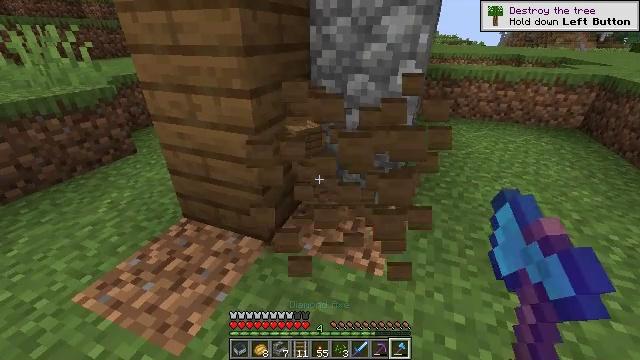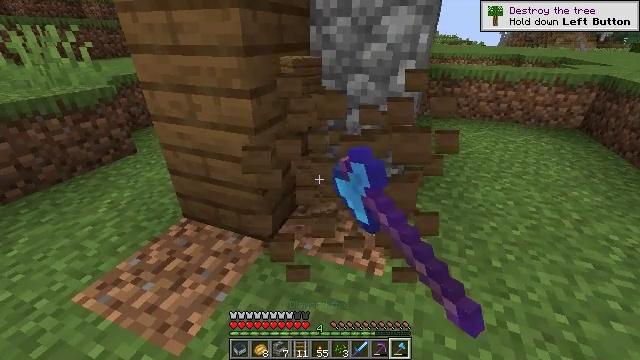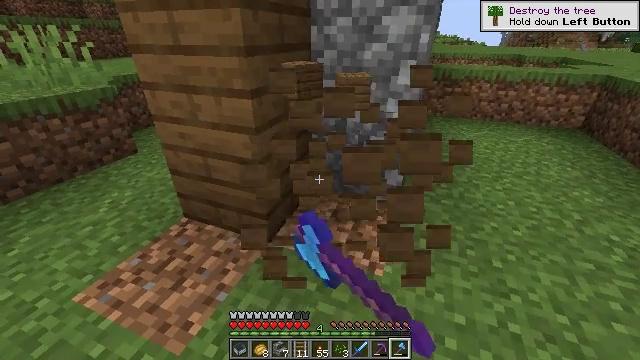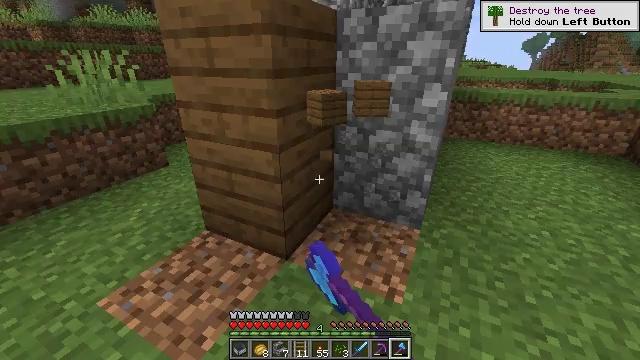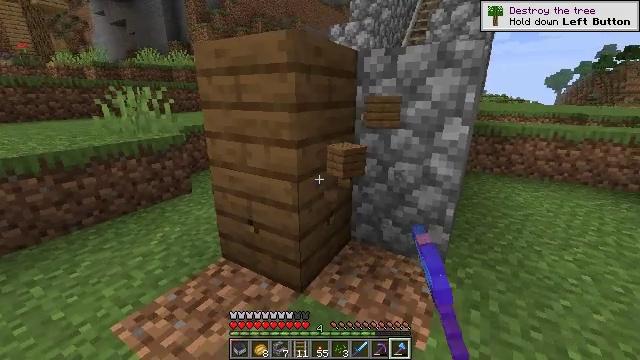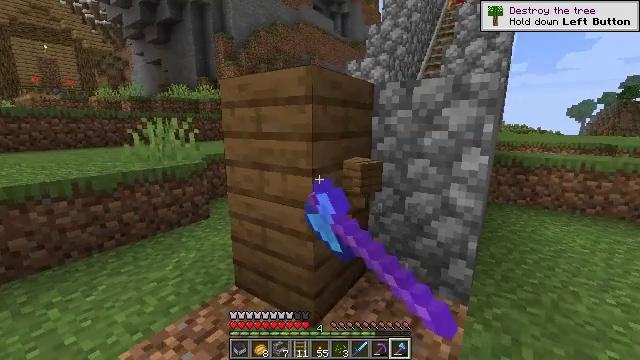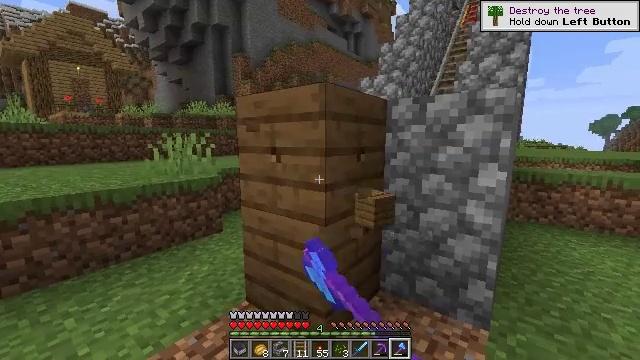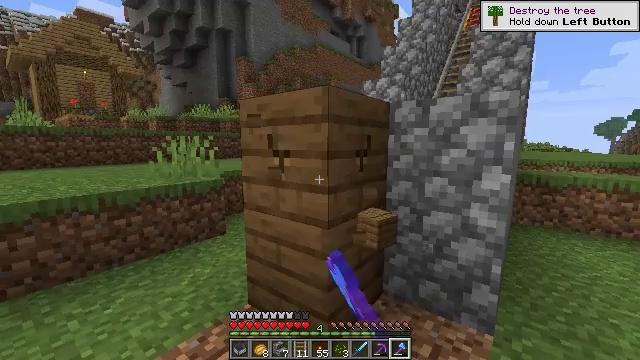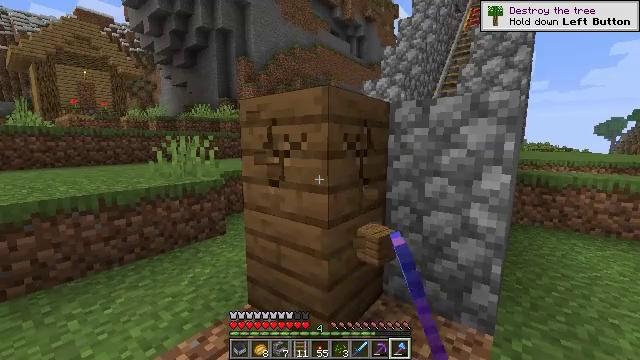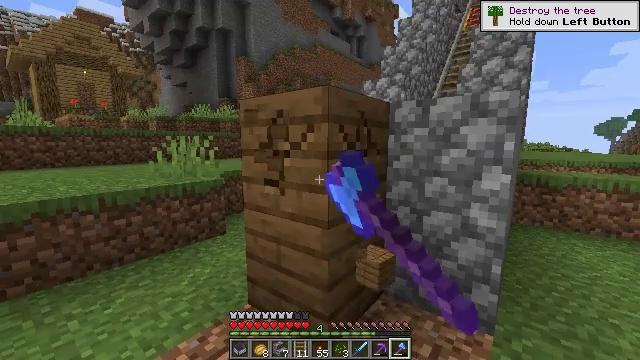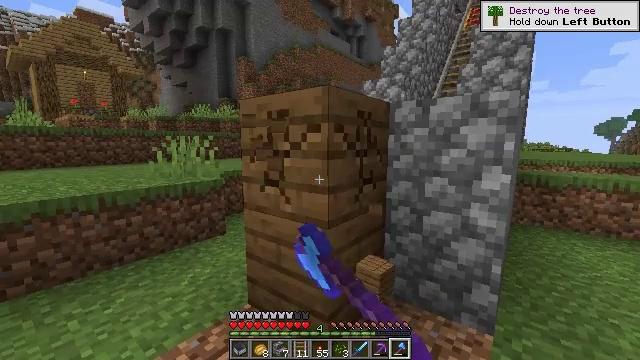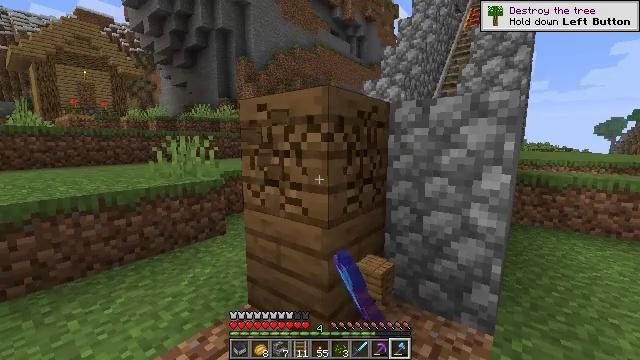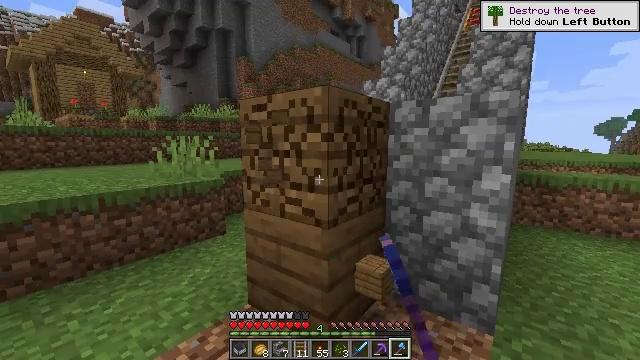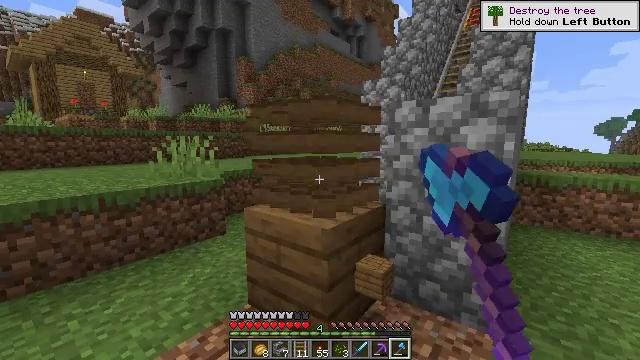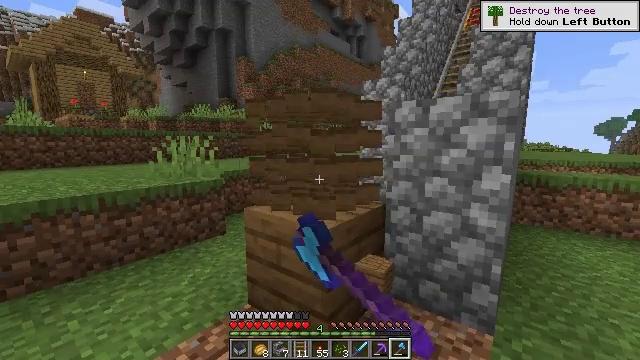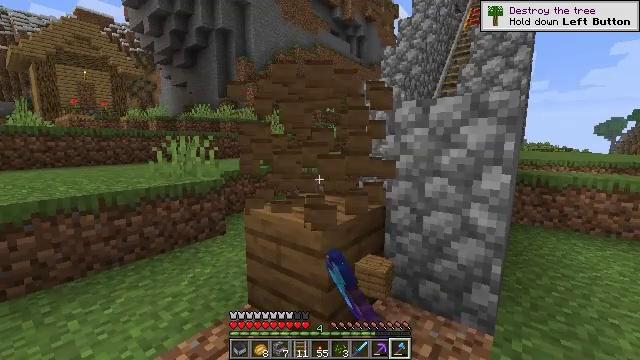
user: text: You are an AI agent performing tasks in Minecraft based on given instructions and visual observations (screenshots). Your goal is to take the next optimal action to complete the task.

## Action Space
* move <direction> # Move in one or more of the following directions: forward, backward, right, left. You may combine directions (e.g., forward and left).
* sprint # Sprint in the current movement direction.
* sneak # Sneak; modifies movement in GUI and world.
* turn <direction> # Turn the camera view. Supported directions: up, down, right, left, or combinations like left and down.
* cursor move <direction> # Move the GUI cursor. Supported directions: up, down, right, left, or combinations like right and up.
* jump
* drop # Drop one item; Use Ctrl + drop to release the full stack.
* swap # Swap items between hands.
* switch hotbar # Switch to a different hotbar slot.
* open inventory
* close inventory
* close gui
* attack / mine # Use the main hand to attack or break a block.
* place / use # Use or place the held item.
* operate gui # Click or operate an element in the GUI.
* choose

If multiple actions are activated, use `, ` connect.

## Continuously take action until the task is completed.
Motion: motion action
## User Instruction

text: Harvest spruce planks for building.
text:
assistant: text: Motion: attack / mine
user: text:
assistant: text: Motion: attack / mine
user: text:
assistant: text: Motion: turn left and up, attack / mine
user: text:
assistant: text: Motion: turn left and up, attack / mine
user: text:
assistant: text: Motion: turn left and up, attack / mine
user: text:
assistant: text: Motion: turn left and up, attack / mine
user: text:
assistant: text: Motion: attack / mine
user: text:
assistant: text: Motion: attack / mine
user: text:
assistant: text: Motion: attack / mine
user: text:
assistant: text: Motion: attack / mine
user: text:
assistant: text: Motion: attack / mine
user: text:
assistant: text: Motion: attack / mine
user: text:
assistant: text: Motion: attack / mine
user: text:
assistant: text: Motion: attack / mine
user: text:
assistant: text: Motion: attack / mine
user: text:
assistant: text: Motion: attack / mine
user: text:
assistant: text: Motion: turn down, attack / mine
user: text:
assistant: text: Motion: turn left and down, attack / mine
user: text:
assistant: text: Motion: turn down, attack / mine
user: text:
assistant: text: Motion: turn down, attack / mine
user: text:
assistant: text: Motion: turn down, attack / mine
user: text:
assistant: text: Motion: turn down, attack / mine
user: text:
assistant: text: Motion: attack / mine
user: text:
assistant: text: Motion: attack / mine
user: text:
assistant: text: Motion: attack / mine
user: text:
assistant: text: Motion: attack / mine
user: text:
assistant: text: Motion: attack / mine
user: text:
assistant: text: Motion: attack / mine
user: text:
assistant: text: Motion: attack / mine
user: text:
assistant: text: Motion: attack / mine